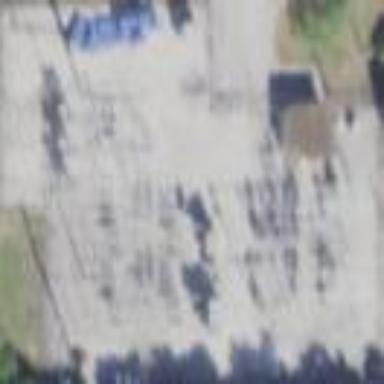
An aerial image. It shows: Outdoor distribution substation protected by fence.